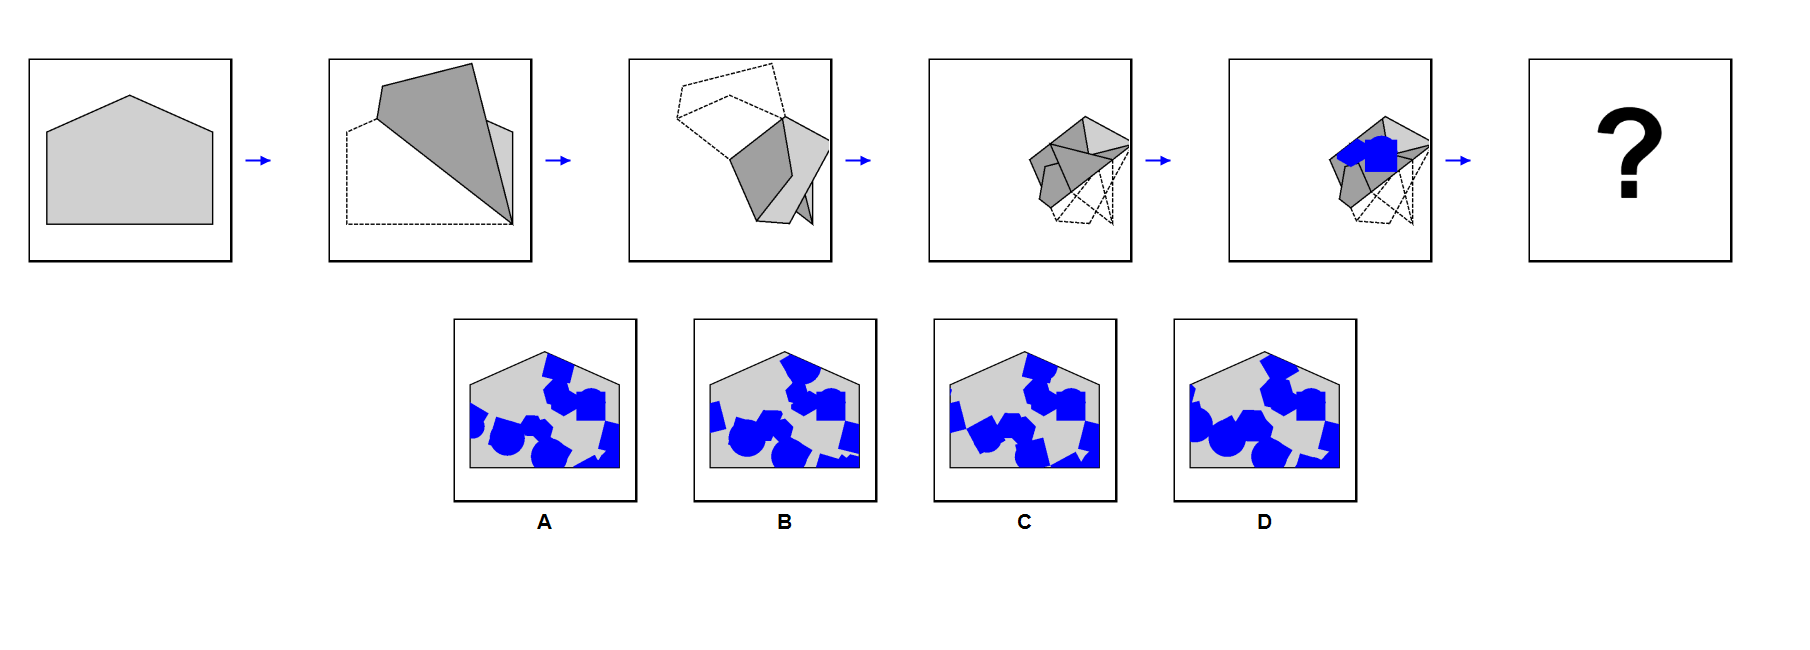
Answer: C